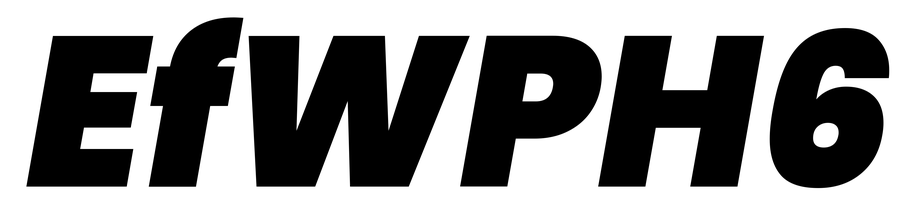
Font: Poppins-BlackItalic